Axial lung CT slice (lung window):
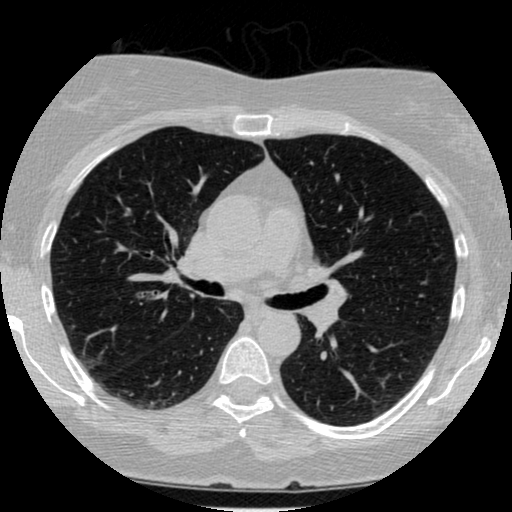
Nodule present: no